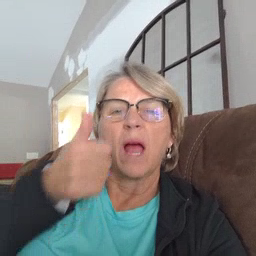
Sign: cow